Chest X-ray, PA view. Patient: 65 years old, sex F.
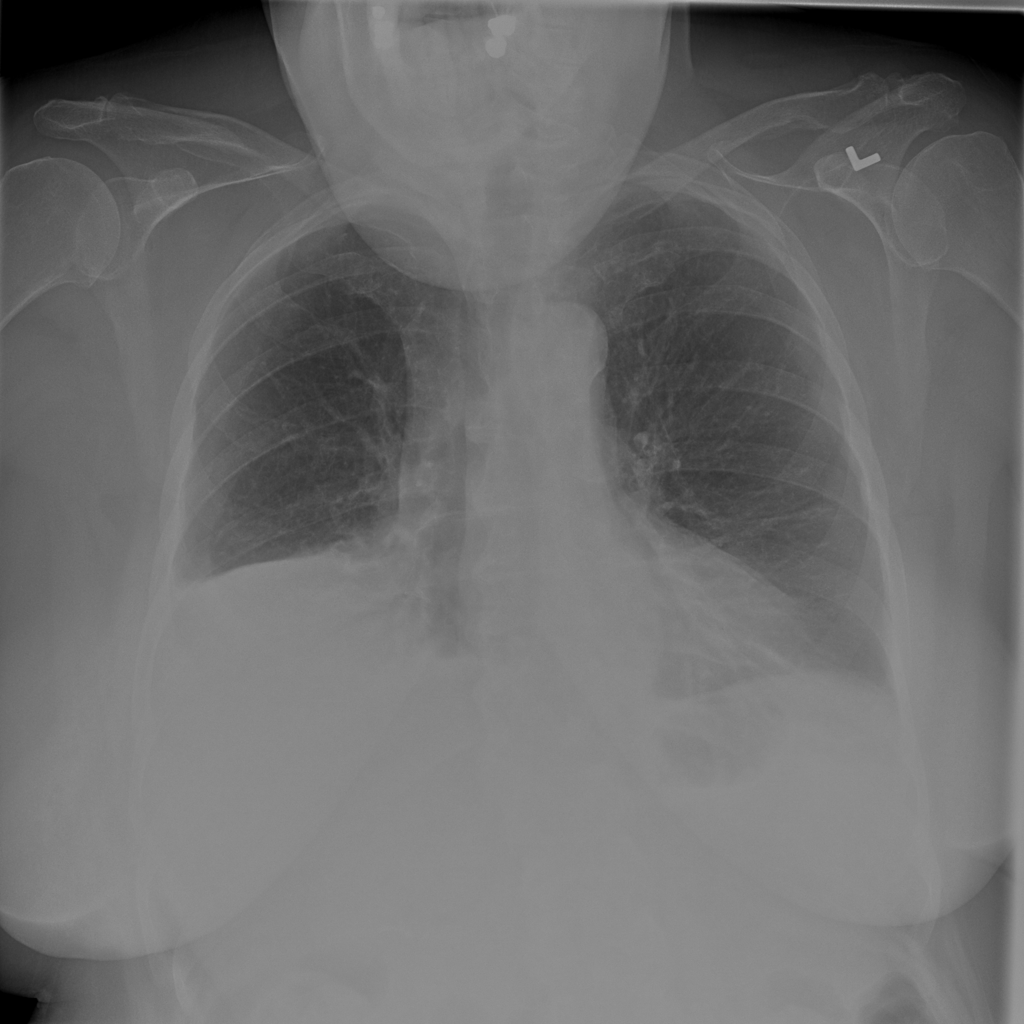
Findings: Infiltration